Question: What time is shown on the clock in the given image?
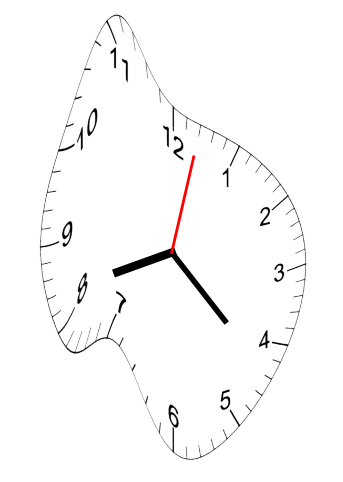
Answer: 08:22:02